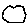
Label: hexagon